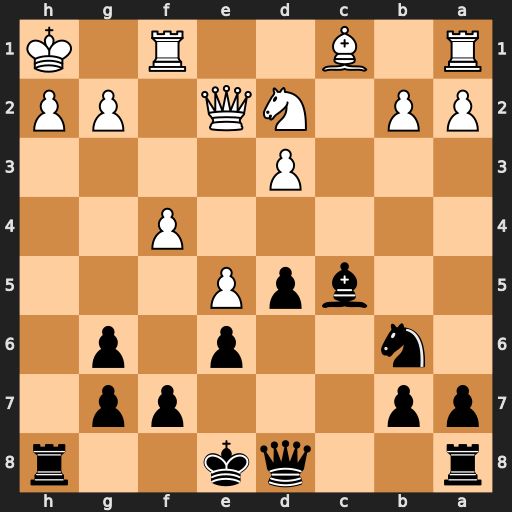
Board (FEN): r2qk2r/pp3pp1/1n2p1p1/2bpP3/5P2/3P4/PP1NQ1PP/R1B2R1K
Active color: b
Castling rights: kq
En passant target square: -
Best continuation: Rxh2+ Kxh2 Qh4#